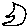
Label: moon